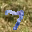
Label: 7